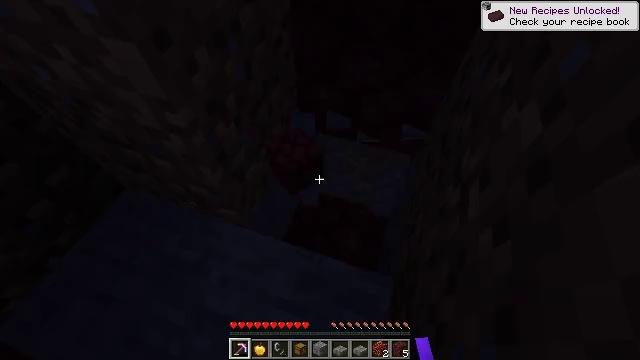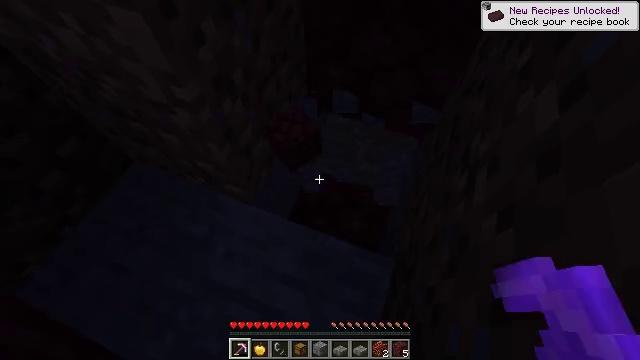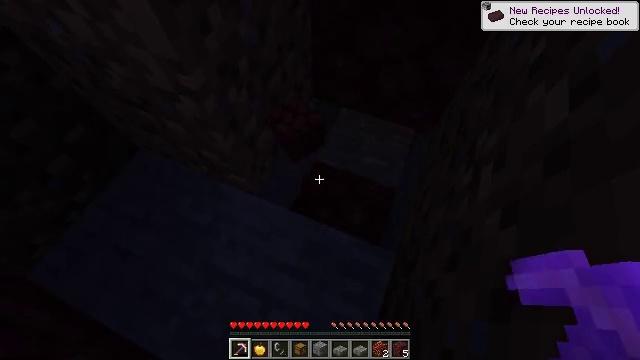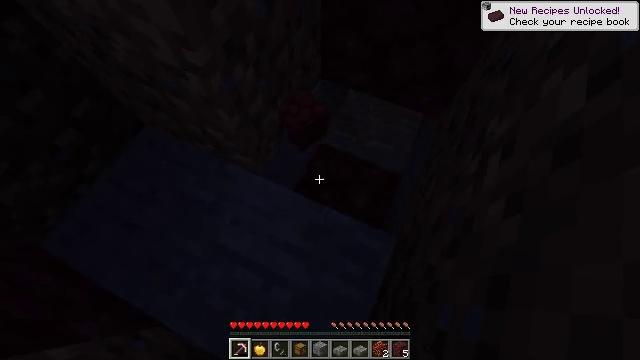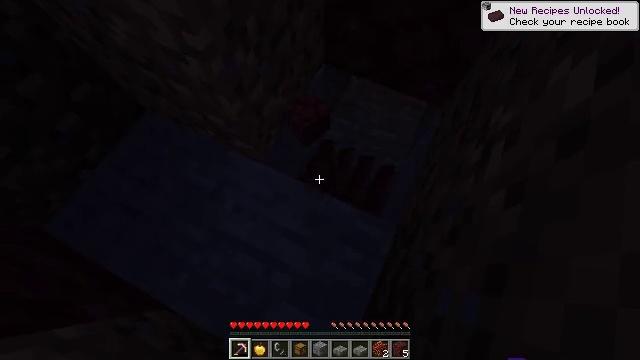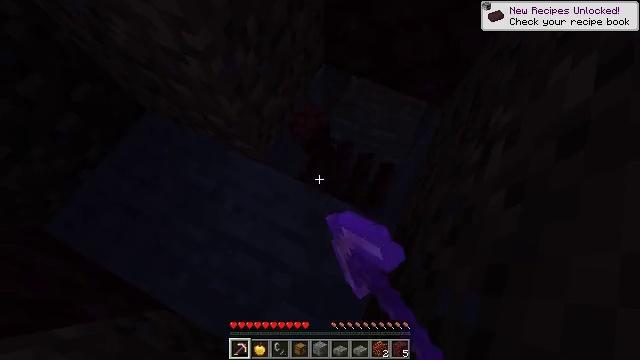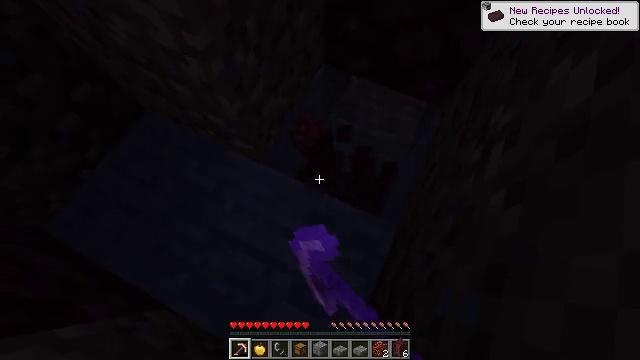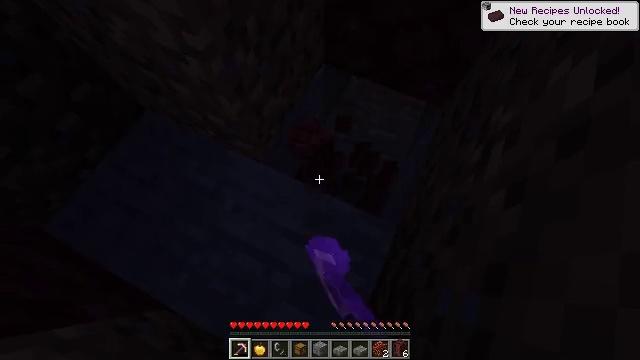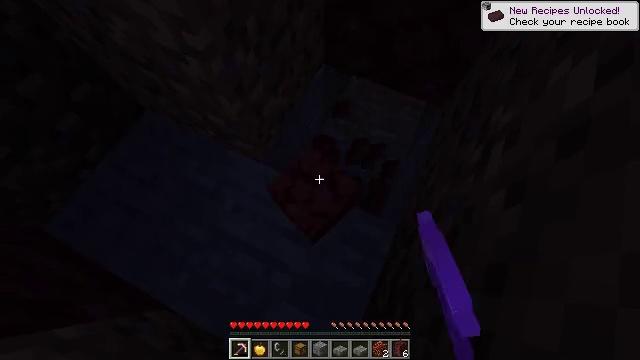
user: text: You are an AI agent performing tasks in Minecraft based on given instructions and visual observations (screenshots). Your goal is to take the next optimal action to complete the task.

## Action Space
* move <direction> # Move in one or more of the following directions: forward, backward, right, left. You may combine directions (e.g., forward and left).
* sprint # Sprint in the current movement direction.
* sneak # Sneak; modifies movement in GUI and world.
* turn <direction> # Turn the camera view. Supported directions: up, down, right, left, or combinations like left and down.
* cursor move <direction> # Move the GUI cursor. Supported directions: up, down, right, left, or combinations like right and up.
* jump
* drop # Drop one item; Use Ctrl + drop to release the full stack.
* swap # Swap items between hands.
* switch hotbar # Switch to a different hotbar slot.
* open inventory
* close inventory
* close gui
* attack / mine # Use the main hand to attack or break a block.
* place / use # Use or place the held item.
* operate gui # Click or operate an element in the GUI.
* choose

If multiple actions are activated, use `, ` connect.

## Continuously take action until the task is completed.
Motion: motion action
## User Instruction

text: Break the netherrack block.
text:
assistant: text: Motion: turn left and down
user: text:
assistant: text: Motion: turn left and down
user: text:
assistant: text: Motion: turn left and down
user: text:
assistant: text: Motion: turn down, attack / mine
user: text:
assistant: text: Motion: attack / mine
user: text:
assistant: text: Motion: attack / mine
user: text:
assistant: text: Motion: attack / mine
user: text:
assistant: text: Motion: attack / mine
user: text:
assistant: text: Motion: attack / mine